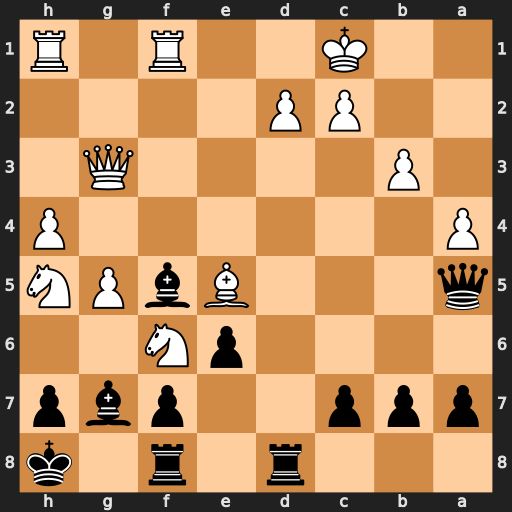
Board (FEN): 3r1r1k/ppp2pbp/4pN2/q3BbPN/P6P/1P4Q1/2PP4/2K2R1R
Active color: b
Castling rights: -
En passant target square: -
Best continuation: Qxd2+ Kb2 Qxc2+ Ka3 Rd2 Ra1 Rfd8 Nd7 Qb2+ Bxb2 Bxb2+